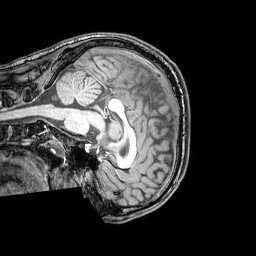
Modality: T1w
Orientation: sagittal
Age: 22
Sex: male
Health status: healthy
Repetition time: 0.081 s
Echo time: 0.037 s